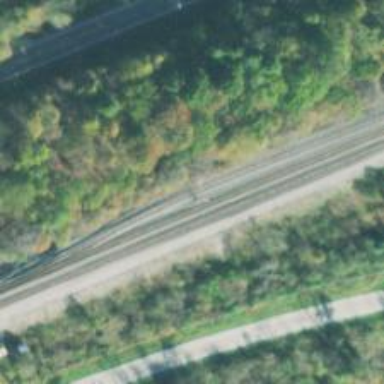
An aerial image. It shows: Railway signal.